Question:
i like to create a java jframe look like this image.i have already crated jframes with different shapes like triangles ,circles ,polygons and some crazy shapes .but the problem it's too hard[99% impossible ] to create shape like this image.so how can i make a jframe like this.i used this code for create shaped window..
'''
setUndecorated(true);
Polygon polygon = new Polygon();
polygon.addPoint(0, 0);
polygon.addPoint(100,100);
GeneralPath path = new GeneralPath();
path.append(polygon, true);
setShape(path);
'''
now can i convert this image to a shape .then set setshapes.any idea?
or is there anyway to make jframe's fully transperent and jlable which hold image completely visible?
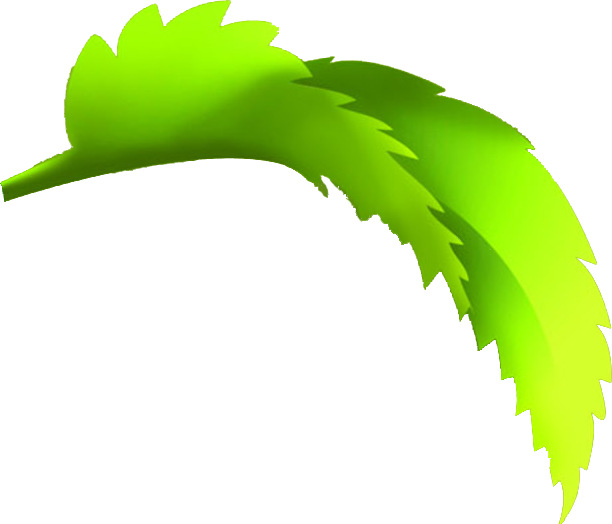
Answer: To make a transparent window, you need to set the frames background color's alpha to '0'. This is probably the most counter intuitive call I've seen in a while, as if you do this to any other Swing component, you will completely screw up the paint process.
You don't want to change the opacity of the window, as it effectives the entire window and it's contents equally.
For example...
'''
JWindow frame = new JWindow();
frame.setBackground(new Color(0, 0, 0, 0));
'''
You don't have to use a 'JWindow', but this means I don't need to undecorate it myself...
You also need to make sure that whatever content you add to the window is transparent (opaque = false), so that it doesn't "hide" what's underneath it...

'''
import java.awt.Color;
import java.awt.Dimension;
import java.awt.EventQueue;
import java.awt.Graphics;
import java.awt.Graphics2D;
import java.awt.GridBagLayout;
import java.awt.event.ActionEvent;
import java.awt.event.ActionListener;
import java.awt.image.BufferedImage;
import java.io.IOException;
import javax.imageio.ImageIO;
import javax.swing.JButton;
import javax.swing.JPanel;
import javax.swing.JWindow;
import javax.swing.UIManager;
import javax.swing.UnsupportedLookAndFeelException;
import javax.swing.border.CompoundBorder;
import javax.swing.border.EmptyBorder;
import javax.swing.border.LineBorder;
public class LeafWindow {
public static void main(String[] args) {
new LeafWindow();
}
public LeafWindow() {
EventQueue.invokeLater(new Runnable() {
@Override
public void run() {
try {
UIManager.setLookAndFeel(UIManager.getSystemLookAndFeelClassName());
} catch (ClassNotFoundException | InstantiationException | IllegalAccessException | UnsupportedLookAndFeelException ex) {
}
JWindow frame = new JWindow();
frame.setBackground(new Color(0, 0, 0, 0));
frame.setContentPane(new LeafPane());
frame.pack();
frame.setLocationRelativeTo(null);
frame.setVisible(true);
frame.setAlwaysOnTop(true);
}
});
}
public class LeafPane extends JPanel {
private BufferedImage leaf;
public LeafPane() {
setBorder(new CompoundBorder(
new LineBorder(Color.RED),
new EmptyBorder(0, 0, 250, 0)));
try {
leaf = ImageIO.read(getClass().getResource("/Leaf.png"));
} catch (IOException ex) {
ex.printStackTrace();
}
setOpaque(false);
setLayout(new GridBagLayout());
JButton button = new JButton("Close");
button.addActionListener(new ActionListener() {
@Override
public void actionPerformed(ActionEvent e) {
System.exit(0);
}
});
add(button);
}
@Override
public Dimension getPreferredSize() {
return leaf == null ? new Dimension(200, 200) : new Dimension(leaf.getWidth(), leaf.getHeight());
}
@Override
protected void paintComponent(Graphics g) {
super.paintComponent(g);
if (leaf != null) {
Graphics2D g2d = (Graphics2D) g.create();
g2d.drawImage(leaf, 0, 0, this);
g2d.dispose();
}
}
}
}
'''
This example deliberate adds a line border to the content as you can see what the original window bounds would be. It also uses a 'EmptyBorder' to force the 'JButton' onto the graphics, but this is just an example...